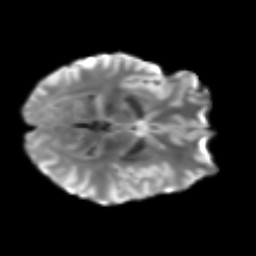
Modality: T2w
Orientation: axial
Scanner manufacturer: siemens
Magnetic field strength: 3 T
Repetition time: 3.6 s
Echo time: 0.092 s